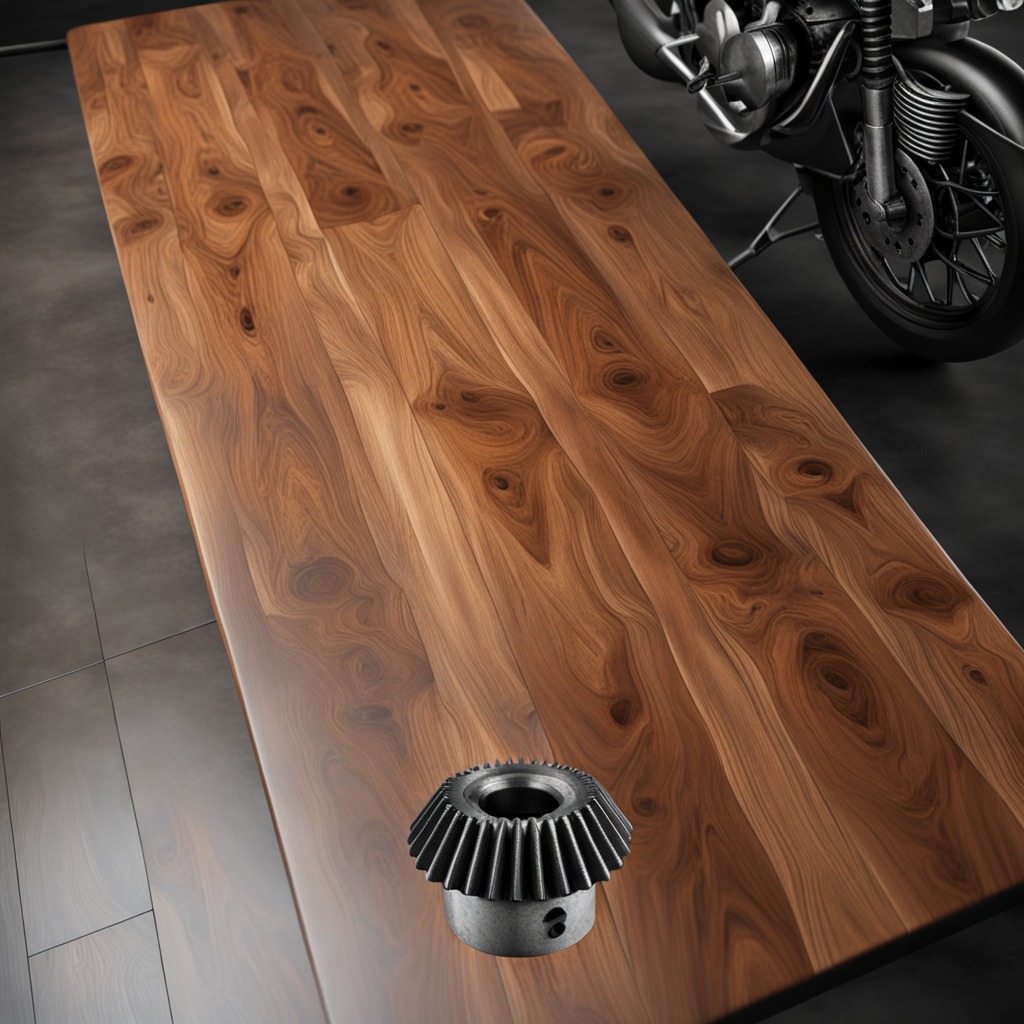
A steel gear with teeth is lying on a wooden table in a vintage motorcycle garage.